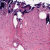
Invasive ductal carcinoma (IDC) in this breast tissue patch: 0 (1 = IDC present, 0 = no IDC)